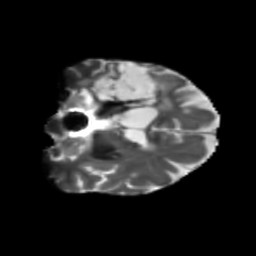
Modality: T2w
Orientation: coronal
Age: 66
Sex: female
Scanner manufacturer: siemens
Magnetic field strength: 3 T
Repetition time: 5.47 s
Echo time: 0.0854 s